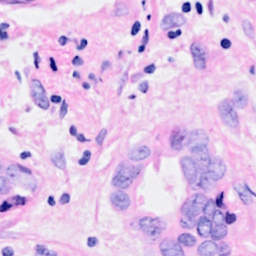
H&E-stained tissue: Breast